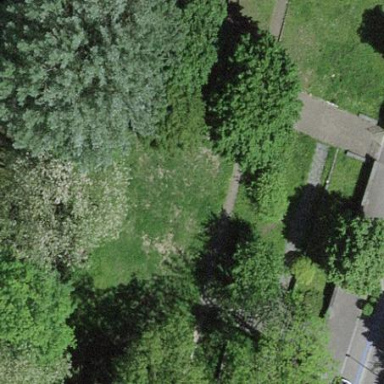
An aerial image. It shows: Lovely park for leisure and relaxation.